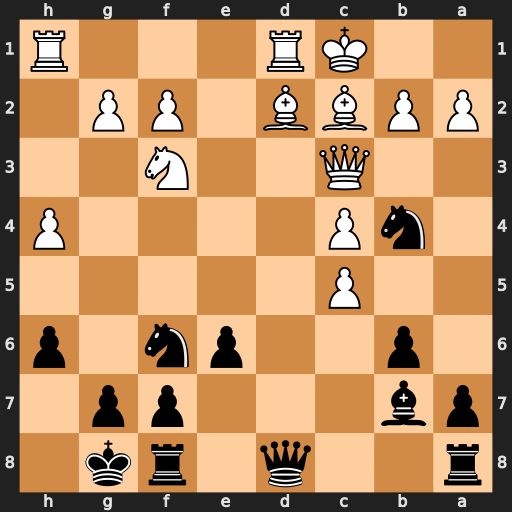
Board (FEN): r2q1rk1/pb3pp1/1p2pn1p/2P5/1nP4P/2Q2N2/PPBB1PP1/2KR3R
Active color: b
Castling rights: -
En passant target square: -
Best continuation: Nxa2+ Kb1 Nxc3+